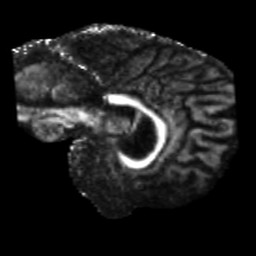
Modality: FA
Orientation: sagittal
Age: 64
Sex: male
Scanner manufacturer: siemens
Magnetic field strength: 3 T
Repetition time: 5.25 s
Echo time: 0.08 s